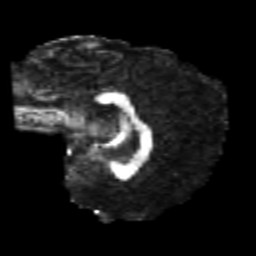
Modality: FA
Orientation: sagittal
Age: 26
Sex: female
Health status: healthy
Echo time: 0.074 s